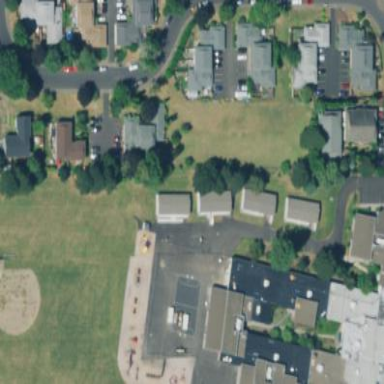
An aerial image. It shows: Schoolyard designated as leisure land.